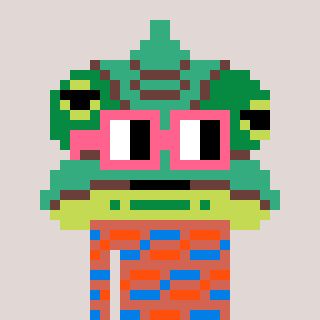
a pixel art character with square pink glasses, a chameleon-shaped head and a peachy-colored body on a warm background